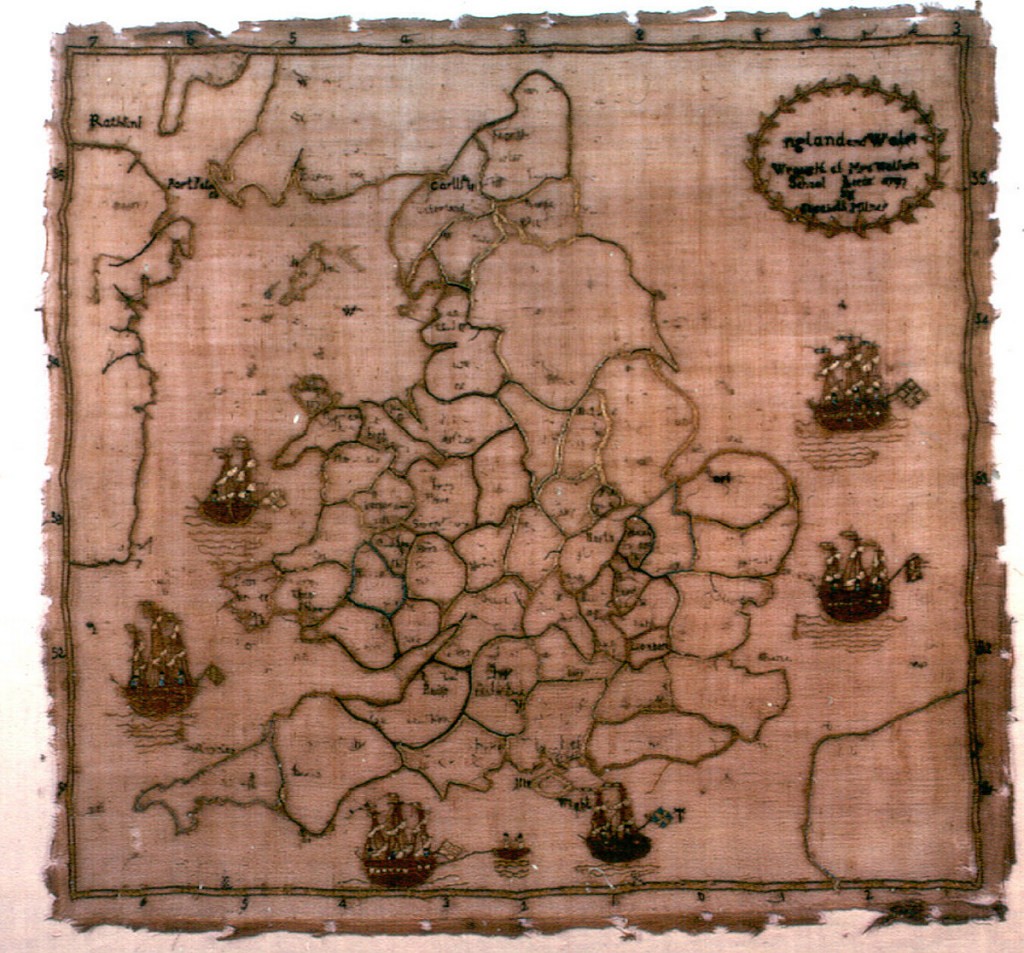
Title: Map sampler
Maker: Elizabeth Milner, English
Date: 1797
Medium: silk embroidery on linen foundation Technique: stem, chain, and satin stitches on plain weave
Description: Map of England and Wales with surrounding waters on which are ships with sailors.